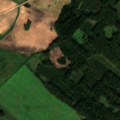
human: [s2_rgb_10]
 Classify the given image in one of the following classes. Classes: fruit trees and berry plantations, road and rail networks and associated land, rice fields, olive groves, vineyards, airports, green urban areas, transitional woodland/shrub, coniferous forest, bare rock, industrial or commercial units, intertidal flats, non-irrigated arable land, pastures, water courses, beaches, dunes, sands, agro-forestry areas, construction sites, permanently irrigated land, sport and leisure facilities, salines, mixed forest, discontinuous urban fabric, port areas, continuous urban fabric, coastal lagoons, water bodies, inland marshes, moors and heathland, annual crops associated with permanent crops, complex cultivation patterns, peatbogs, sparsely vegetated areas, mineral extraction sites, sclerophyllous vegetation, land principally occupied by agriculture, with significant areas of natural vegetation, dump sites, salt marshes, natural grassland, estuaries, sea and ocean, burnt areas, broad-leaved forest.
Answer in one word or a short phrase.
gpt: non-irrigated arable land, pastures, coniferous forest, mixed forest